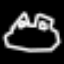
Label: frog